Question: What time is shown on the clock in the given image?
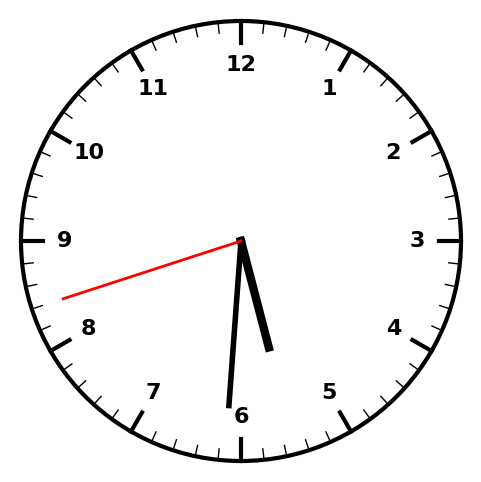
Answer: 05:30:42